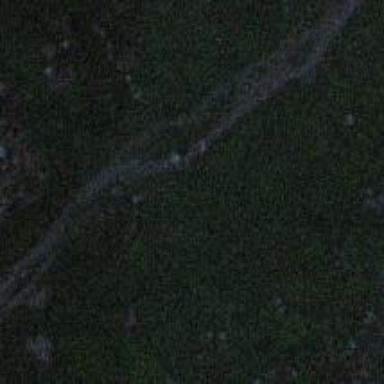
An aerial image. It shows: Ground path with impassable smoothness.